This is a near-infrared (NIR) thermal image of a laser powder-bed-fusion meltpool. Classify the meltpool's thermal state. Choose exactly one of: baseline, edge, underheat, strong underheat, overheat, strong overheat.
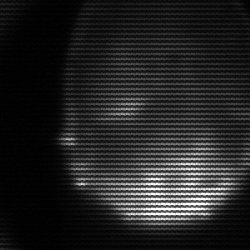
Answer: edge